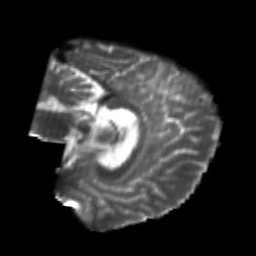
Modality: T2w
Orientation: sagittal
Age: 26
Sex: male
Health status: healthy
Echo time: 0.074 s